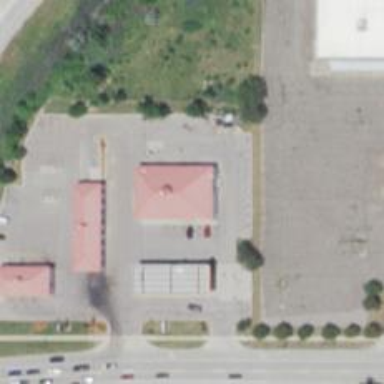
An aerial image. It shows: Convenience shop.